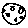
Label: moon